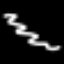
Label: squiggle